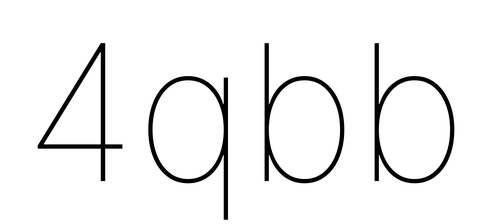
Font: Inter_Thin